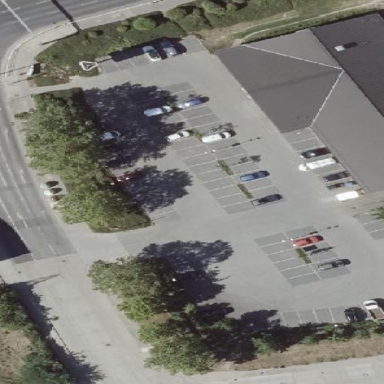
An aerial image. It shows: Parking area with paving stones surface.